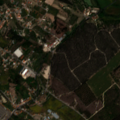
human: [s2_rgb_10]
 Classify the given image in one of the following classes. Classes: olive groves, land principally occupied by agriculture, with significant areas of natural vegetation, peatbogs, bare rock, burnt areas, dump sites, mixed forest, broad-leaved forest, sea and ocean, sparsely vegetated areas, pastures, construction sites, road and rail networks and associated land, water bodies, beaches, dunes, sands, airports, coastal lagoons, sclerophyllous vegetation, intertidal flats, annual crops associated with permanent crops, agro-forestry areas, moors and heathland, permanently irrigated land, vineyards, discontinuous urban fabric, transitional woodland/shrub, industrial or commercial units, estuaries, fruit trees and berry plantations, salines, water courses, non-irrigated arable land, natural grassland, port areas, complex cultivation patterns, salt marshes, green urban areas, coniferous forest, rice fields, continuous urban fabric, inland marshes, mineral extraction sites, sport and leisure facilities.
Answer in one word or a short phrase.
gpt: discontinuous urban fabric, permanently irrigated land, complex cultivation patterns, broad-leaved forest, mixed forest, transitional woodland/shrub